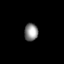
Tissue: lung
Cell type: Myeloid cells
Senescence score: 0.5705
Nuclear area (px): 236
Mean DAPI intensity: 137.894